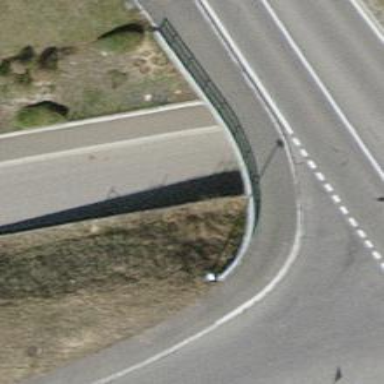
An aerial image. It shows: Unclassified road with asphalt surface going through tunnel.